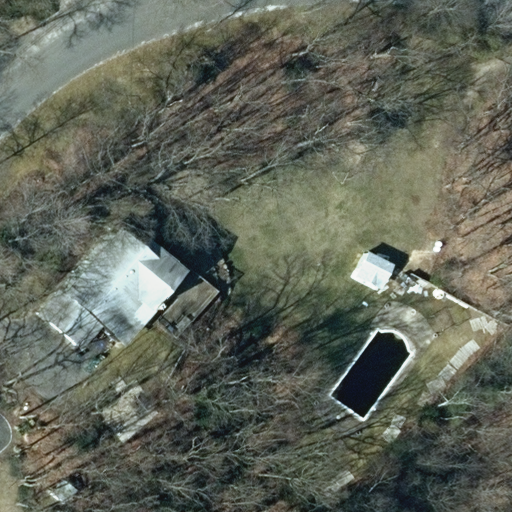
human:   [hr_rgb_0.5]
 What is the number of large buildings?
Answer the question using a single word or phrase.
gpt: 0

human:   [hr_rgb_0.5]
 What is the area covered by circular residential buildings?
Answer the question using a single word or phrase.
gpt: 0m2

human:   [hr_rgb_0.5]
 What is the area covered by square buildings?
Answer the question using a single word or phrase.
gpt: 0m2

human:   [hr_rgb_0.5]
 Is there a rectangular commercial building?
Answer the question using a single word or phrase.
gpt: no

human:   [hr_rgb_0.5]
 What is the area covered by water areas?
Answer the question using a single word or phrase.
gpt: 0m2

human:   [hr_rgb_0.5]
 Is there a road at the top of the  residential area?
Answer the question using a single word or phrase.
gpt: yes

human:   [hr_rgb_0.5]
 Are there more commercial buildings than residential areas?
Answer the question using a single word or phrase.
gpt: no

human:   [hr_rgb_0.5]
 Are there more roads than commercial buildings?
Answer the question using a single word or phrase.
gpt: yes

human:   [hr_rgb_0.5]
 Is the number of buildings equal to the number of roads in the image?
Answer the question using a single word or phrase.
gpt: no

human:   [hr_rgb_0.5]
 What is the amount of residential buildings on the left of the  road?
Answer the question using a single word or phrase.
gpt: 0

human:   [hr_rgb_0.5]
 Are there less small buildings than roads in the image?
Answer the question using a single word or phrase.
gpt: no

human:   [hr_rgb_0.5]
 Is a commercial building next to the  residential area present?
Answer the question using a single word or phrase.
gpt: no

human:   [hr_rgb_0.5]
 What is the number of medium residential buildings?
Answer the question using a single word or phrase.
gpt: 1

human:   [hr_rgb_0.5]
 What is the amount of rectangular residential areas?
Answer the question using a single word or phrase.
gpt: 1

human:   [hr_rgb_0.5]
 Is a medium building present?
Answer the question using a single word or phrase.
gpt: yes

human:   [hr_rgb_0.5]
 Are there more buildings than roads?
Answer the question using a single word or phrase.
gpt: yes

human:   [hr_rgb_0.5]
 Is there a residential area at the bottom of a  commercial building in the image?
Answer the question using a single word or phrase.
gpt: no

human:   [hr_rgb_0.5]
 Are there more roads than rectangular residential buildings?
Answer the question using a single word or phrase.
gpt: yes

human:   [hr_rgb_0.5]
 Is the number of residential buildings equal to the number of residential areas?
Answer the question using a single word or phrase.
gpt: yes

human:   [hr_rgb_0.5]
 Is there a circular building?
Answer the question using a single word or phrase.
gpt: no

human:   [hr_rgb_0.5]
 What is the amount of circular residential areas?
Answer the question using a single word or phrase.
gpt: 0

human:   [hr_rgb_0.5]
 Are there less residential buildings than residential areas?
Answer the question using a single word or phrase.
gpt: no

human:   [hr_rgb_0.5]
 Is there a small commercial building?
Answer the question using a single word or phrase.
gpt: no

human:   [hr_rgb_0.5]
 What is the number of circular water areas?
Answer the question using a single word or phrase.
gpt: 0

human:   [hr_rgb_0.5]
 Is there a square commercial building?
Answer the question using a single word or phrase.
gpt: no

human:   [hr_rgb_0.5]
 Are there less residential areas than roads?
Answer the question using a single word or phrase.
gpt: no

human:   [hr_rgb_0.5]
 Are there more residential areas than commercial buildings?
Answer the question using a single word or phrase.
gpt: yes

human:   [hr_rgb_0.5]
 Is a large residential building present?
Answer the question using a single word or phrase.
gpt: no

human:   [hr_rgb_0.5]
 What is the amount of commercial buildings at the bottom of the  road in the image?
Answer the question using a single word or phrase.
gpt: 0

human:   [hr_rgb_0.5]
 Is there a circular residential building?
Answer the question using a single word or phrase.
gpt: no

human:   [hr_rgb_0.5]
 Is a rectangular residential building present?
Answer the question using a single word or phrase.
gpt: no

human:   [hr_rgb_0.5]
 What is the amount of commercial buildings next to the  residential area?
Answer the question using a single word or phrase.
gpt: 0

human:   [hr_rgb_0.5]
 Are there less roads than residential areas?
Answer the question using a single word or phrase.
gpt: no

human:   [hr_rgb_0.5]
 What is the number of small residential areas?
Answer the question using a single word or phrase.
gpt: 0

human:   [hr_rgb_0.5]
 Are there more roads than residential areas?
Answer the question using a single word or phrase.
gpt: no

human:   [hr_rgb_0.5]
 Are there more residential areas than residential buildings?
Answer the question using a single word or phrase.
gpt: no